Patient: sex M, age 51
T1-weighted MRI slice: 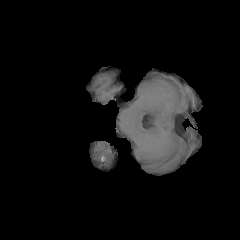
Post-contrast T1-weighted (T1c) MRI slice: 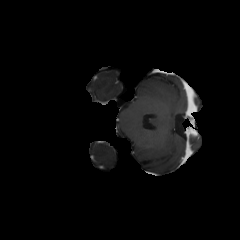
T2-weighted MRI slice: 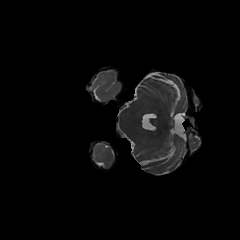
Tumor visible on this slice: no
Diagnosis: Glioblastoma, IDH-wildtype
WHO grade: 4